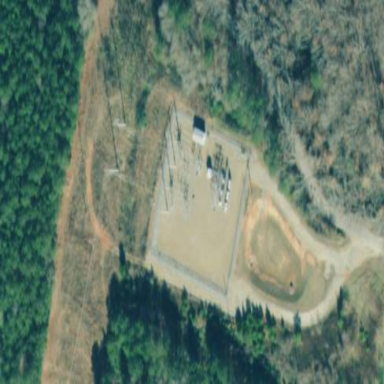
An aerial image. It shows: Distribution level power substation surrounded by fence.